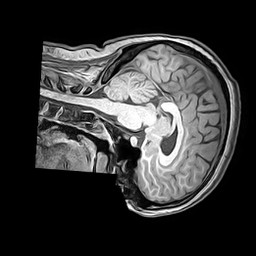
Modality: T1w
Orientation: sagittal
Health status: healthy
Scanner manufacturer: philips
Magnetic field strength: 3 T
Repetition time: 0.007315 s
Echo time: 0.003266 s